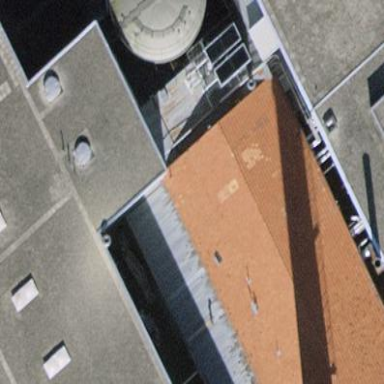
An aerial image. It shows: Industrial building.